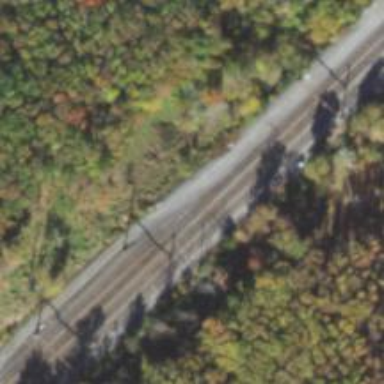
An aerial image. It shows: Railway track with contact line for electrification.